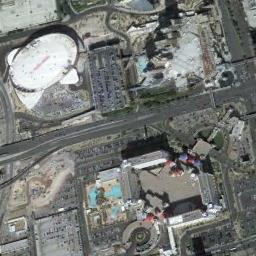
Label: commercial_area